Question: A chart on a form I created has two overlapping areas. The overlapping part works just fine. The problem is that visible graph only takes up half the height of the chart control:

The bottom half of the control is left empty (presumably because that's where the second area would have gone were the two areas not aligned?). I can't figure out how to get the chart to use the entire control. The code is below:
'''
chart1.Dock = DockStyle.Fill;
chart1.Legends.Add(new Legend { Name = "Legend1" });
chart1.Location = new Point(435, 3);
chart1.Name = "chart1";
chart1.Size = new Size(426, 287);
chart1.TabIndex = 2;
chart1.Text = "chart1";
var firstArea = chart1.ChartAreas.Add("First Area");
var seriesFirst = chart1.Series.Add("First Series");
seriesFirst.ChartType = SeriesChartType.Line;
seriesFirst.Points.Add(new DataPoint(10, 55));
seriesFirst.Points.Add(new DataPoint(11, 56));
seriesFirst.Points.Add(new DataPoint(12, 59));
var secondArea = chart1.ChartAreas.Add("Second Area");
secondArea.BackColor = Color.Transparent;
secondArea.AlignmentOrientation = AreaAlignmentOrientations.All;
secondArea.AlignmentStyle = AreaAlignmentStyles.All;
secondArea.AlignWithChartArea = firstArea.Name;
secondArea.AxisY.LabelStyle.Enabled = false;
secondArea.AxisX.LabelStyle.Enabled = false;
var seriesSecond = chart1.Series.Add("Second Series");
seriesSecond.ChartType = SeriesChartType.Line;
seriesSecond.ChartArea = secondArea.Name;
seriesSecond.Points.Add(new DataPoint(10, 1001));
seriesSecond.Points.Add(new DataPoint(11, 1015));
seriesSecond.Points.Add(new DataPoint(12, 1016));
'''
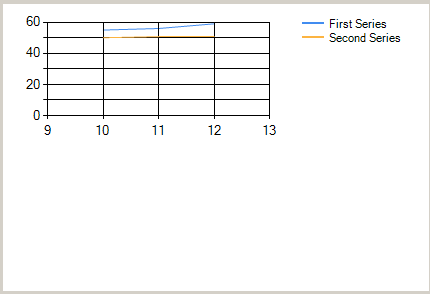
Answer: This is some old code I've dug out and modified to suit your example. The problem is the 'InnerPlotPosition.Auto' and 'Position.Auto' status of the 'ChartAreas', thats why after you add the second chart the first charts auto position jumps up and then the second chart aligns with the new 'InnerPlotPosition.Auto' values.
You can try turning this off but I think its easier to just position the first chart manually and then allow the second to align with the new manual position. It produces the below image (minus your legend you can work the values needed yourself)
Bit of pain in the ass solution but hopefully it helps

'''
Dim chart1 As New Chart
Me.Controls.Add(chart1)
chart1.Location = New Point(435, 3)
chart1.Name = "chart1"
chart1.Size = New Size(426, 287)
chart1.TabIndex = 2
chart1.Text = "chart1"
Dim firstArea As ChartArea = chart1.ChartAreas.Add("First Area")
Dim seriesFirst = chart1.Series.Add("First Series")
seriesFirst.ChartType = SeriesChartType.Line
seriesFirst.Points.Add(New DataPoint(10, 55))
seriesFirst.Points.Add(New DataPoint(11, 56))
seriesFirst.Points.Add(New DataPoint(12, 59))
Dim secondArea As ChartArea = chart1.ChartAreas.Add("Second Area")
secondArea.BackColor = Color.Transparent
secondArea.AlignmentOrientation = AreaAlignmentOrientations.All
secondArea.AlignmentStyle = AreaAlignmentStyles.All
secondArea.AlignWithChartArea = firstArea.Name
secondArea.AxisY.LabelStyle.Enabled = False
secondArea.AxisX.LabelStyle.Enabled = False
Dim seriesSecond = chart1.Series.Add("Second Series")
seriesSecond.ChartType = SeriesChartType.Line
seriesSecond.ChartArea = secondArea.Name
seriesSecond.Points.Add(New DataPoint(10, 1001))
seriesSecond.Points.Add(New DataPoint(11, 1015))
seriesSecond.Points.Add(New DataPoint(12, 1016))
' *** Set locational values here for your first chart***
Dim heightAboveChartArea As Integer = 20
Dim heightBelowChartArea As Integer = 20
Dim axisLabelHeight As Integer = 40
Dim widthLeftOfChartArea As Integer = 20
Dim widthRightOfChartArea As Integer = 20
Dim heightPerBar As Integer = 20
Dim numberOfPoints As Integer = chart1.Series(0).Points.Count
' *** The following code should not normally be modified ***
chart1.Height = heightAboveChartArea + heightBelowChartArea + axisLabelHeight + (numberOfPoints * heightPerBar)
chart1.ChartAreas(0).Position.X = widthLeftOfChartArea / chart1.Width * 100
chart1.ChartAreas(0).Position.Width = 100 - (widthRightOfChartArea / chart1.Width * 100) - chart1.ChartAreas(0).Position.X
chart1.ChartAreas(0).Position.Y = (heightAboveChartArea / chart1.Height * 100)
chart1.ChartAreas(0).Position.Height = 100 - (heightBelowChartArea / chart1.Height * 100) - chart1.ChartAreas(0).Position.Y
'''